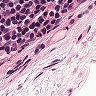
Metastatic tissue present: no